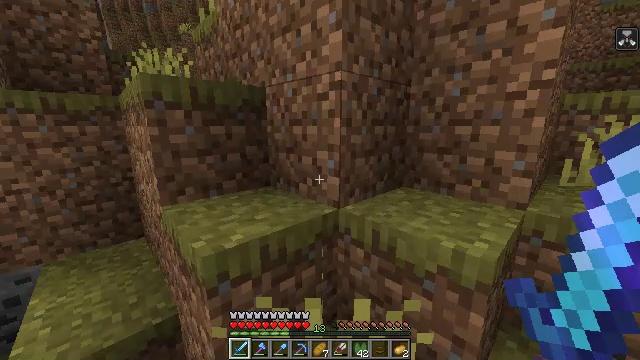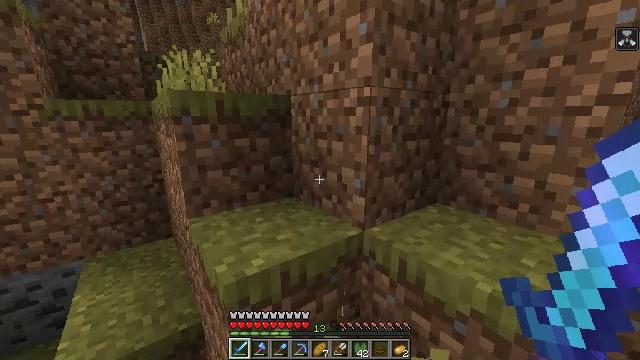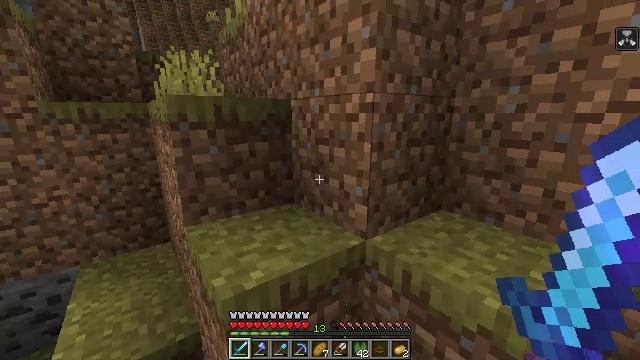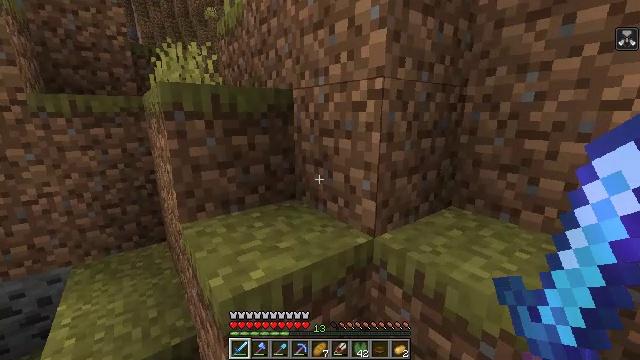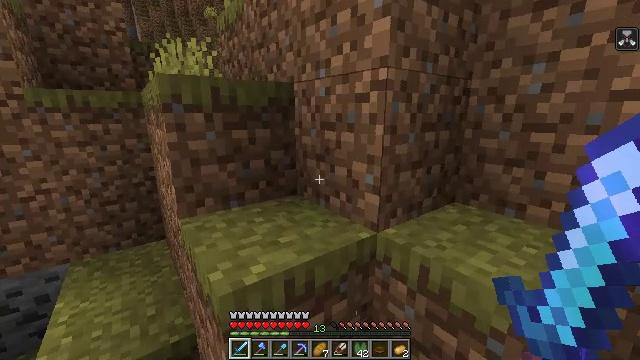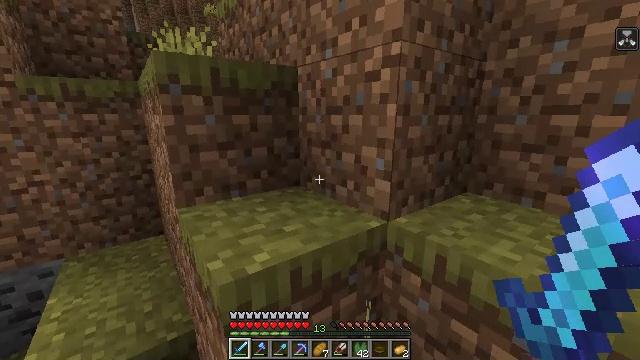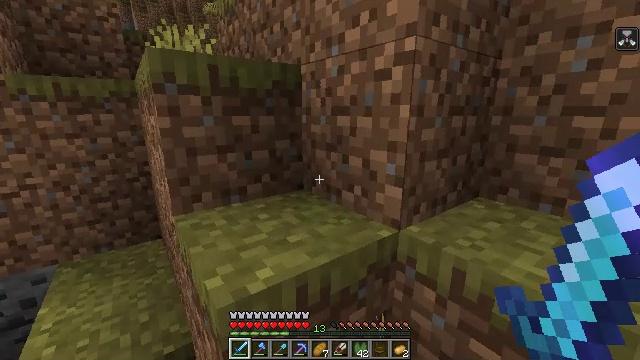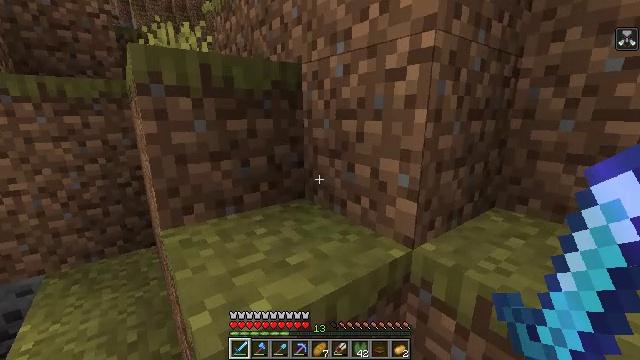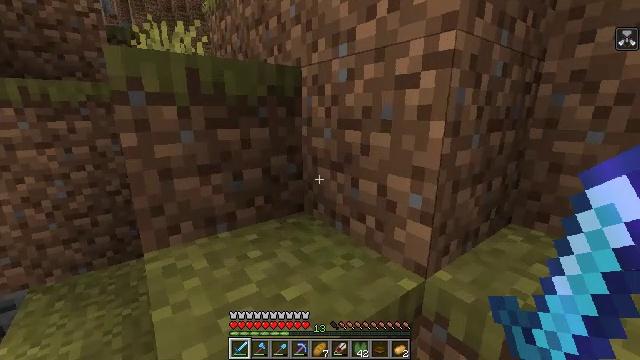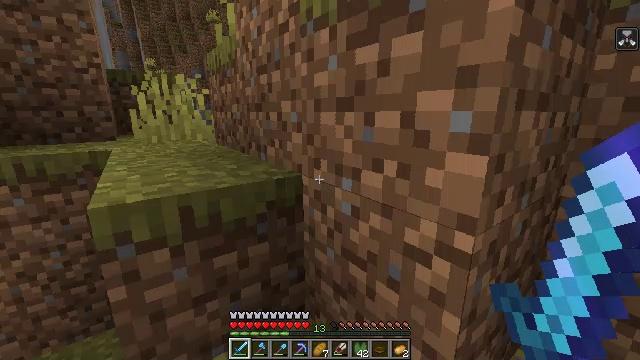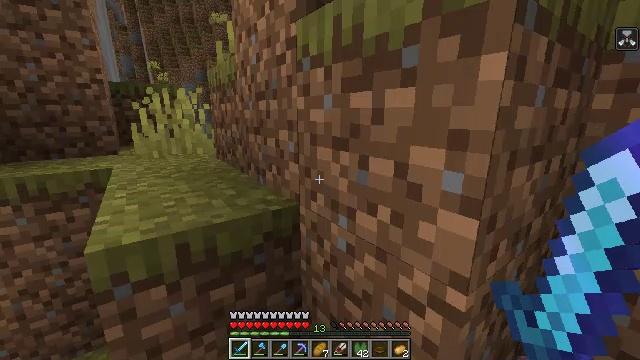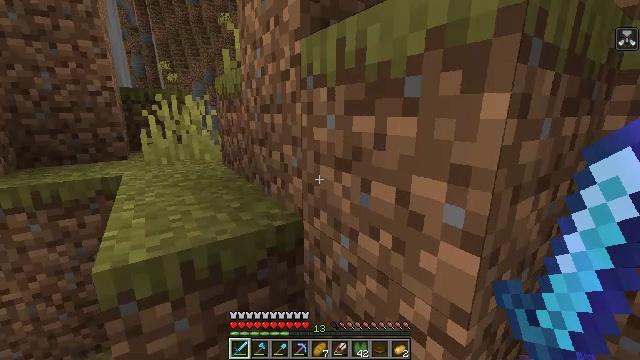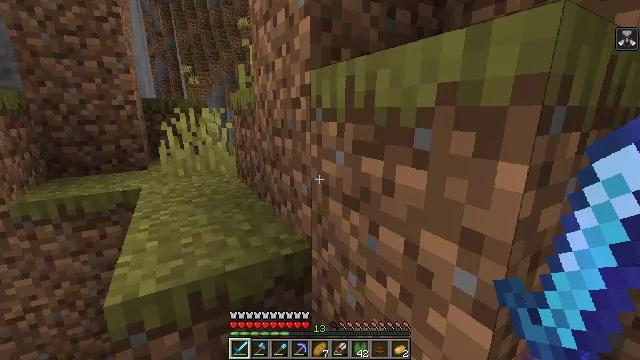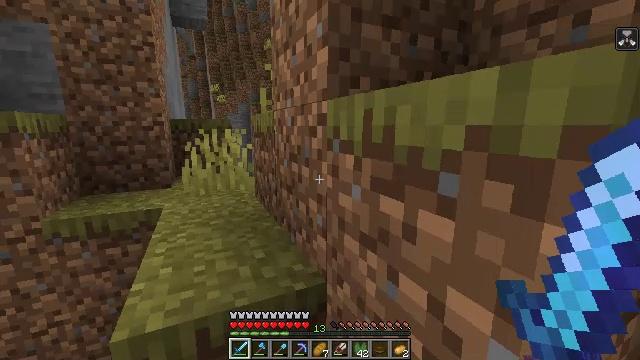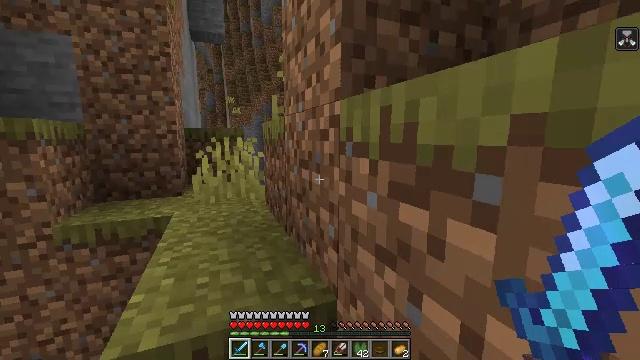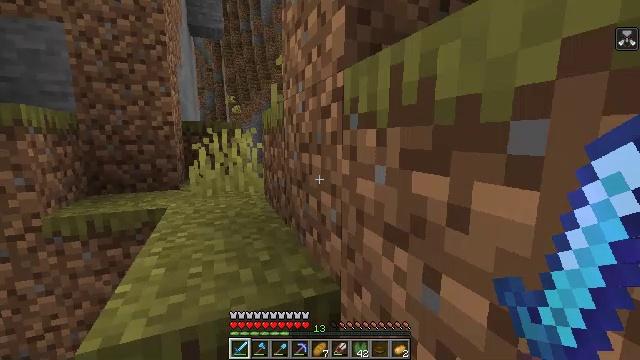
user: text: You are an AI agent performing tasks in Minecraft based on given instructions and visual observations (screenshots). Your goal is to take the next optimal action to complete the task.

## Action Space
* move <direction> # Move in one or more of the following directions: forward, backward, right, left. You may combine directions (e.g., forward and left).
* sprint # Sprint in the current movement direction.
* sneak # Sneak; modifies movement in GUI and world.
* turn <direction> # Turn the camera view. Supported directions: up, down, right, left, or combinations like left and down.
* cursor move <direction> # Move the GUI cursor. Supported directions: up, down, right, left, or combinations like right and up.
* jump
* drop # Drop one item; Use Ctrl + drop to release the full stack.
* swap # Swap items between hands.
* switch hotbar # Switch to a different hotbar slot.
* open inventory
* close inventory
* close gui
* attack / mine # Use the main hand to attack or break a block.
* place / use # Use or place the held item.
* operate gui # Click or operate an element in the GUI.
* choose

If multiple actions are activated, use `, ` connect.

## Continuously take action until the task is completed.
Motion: motion action
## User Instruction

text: Remove a bowl from the inventory.
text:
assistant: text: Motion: move forward and move left, turn left and down, jump
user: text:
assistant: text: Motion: move forward and move left, jump
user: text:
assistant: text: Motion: move forward and move left
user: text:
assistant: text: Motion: move forward and move left
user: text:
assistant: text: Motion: move forward
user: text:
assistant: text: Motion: move forward
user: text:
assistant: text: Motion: move forward
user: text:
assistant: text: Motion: move forward, jump
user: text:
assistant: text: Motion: move forward, jump
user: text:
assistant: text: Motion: move forward, jump
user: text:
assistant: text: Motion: move forward and move left, turn left, jump
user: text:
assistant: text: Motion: move forward and move left, turn left
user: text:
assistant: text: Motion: move forward and move left, turn left and up
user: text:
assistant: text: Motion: move forward and move left, turn left and up
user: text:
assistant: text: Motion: move forward and move left
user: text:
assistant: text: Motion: move forward and move left
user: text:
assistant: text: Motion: move forward and move left
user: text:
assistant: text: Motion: move forward and move left, jump
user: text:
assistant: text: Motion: move forward and move left, jump
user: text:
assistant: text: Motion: move forward and move left, jump
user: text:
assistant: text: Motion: move forward and move left, jump
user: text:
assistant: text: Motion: move forward and move left
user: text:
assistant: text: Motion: move forward and move left, turn left
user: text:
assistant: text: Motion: move forward and move left, turn left
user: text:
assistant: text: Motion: move forward and move left
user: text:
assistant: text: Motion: move forward and move left
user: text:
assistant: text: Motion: move forward and move left
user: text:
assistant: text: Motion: move forward, turn down
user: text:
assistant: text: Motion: move forward, turn right and down
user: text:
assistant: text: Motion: move forward and move right, turn right and down